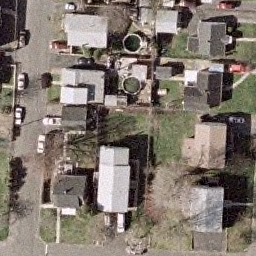
Label: residential